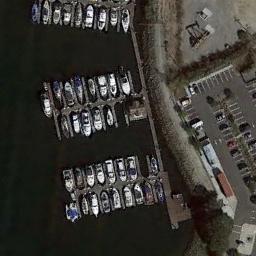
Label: harbor